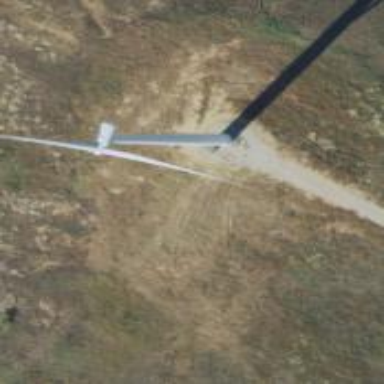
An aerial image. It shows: Wind generator in the form of horizontal axis wind turbine.